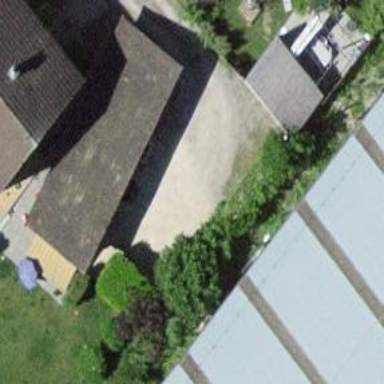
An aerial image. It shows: Garage.